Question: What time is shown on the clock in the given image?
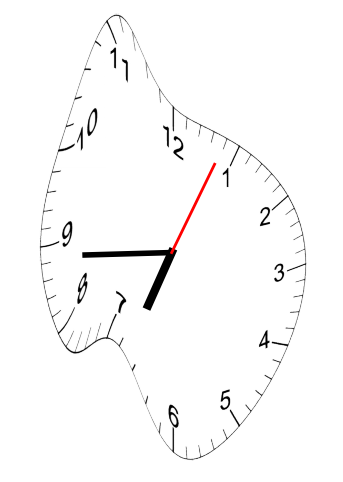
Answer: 06:44:04